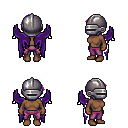
a pixel art fantasy rpg character, female body template, human, dark skin, purple wings, magenta pants, purple long mohawk hairstyle, metal helm, four views (front, back, left, right), 2x2 character sprite sheet, small pixel art, hard edges, no anti-aliasing